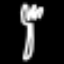
Label: fork